Brain MRI, t2w sequence, axial 2D slice.
Patient: age 23, sex F, weight 90 kg, height 1.9 m
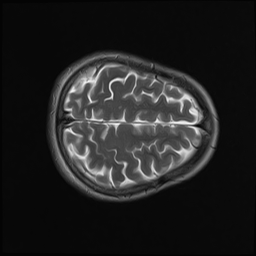